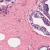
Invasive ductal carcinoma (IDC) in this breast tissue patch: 0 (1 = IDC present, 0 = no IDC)